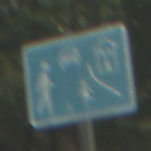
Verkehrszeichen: BeginnVerkehrsberuhigterBereich
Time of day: MorningAfternoon
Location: Outdoor (Nature)
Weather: Clear
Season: NotSpecified
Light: Natural